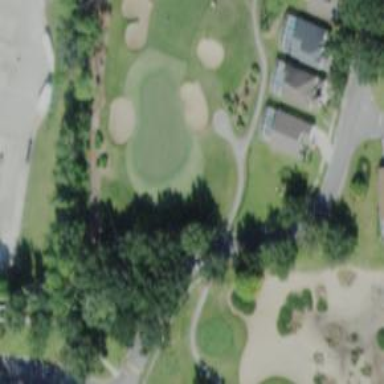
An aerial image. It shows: Pathway for golfing.